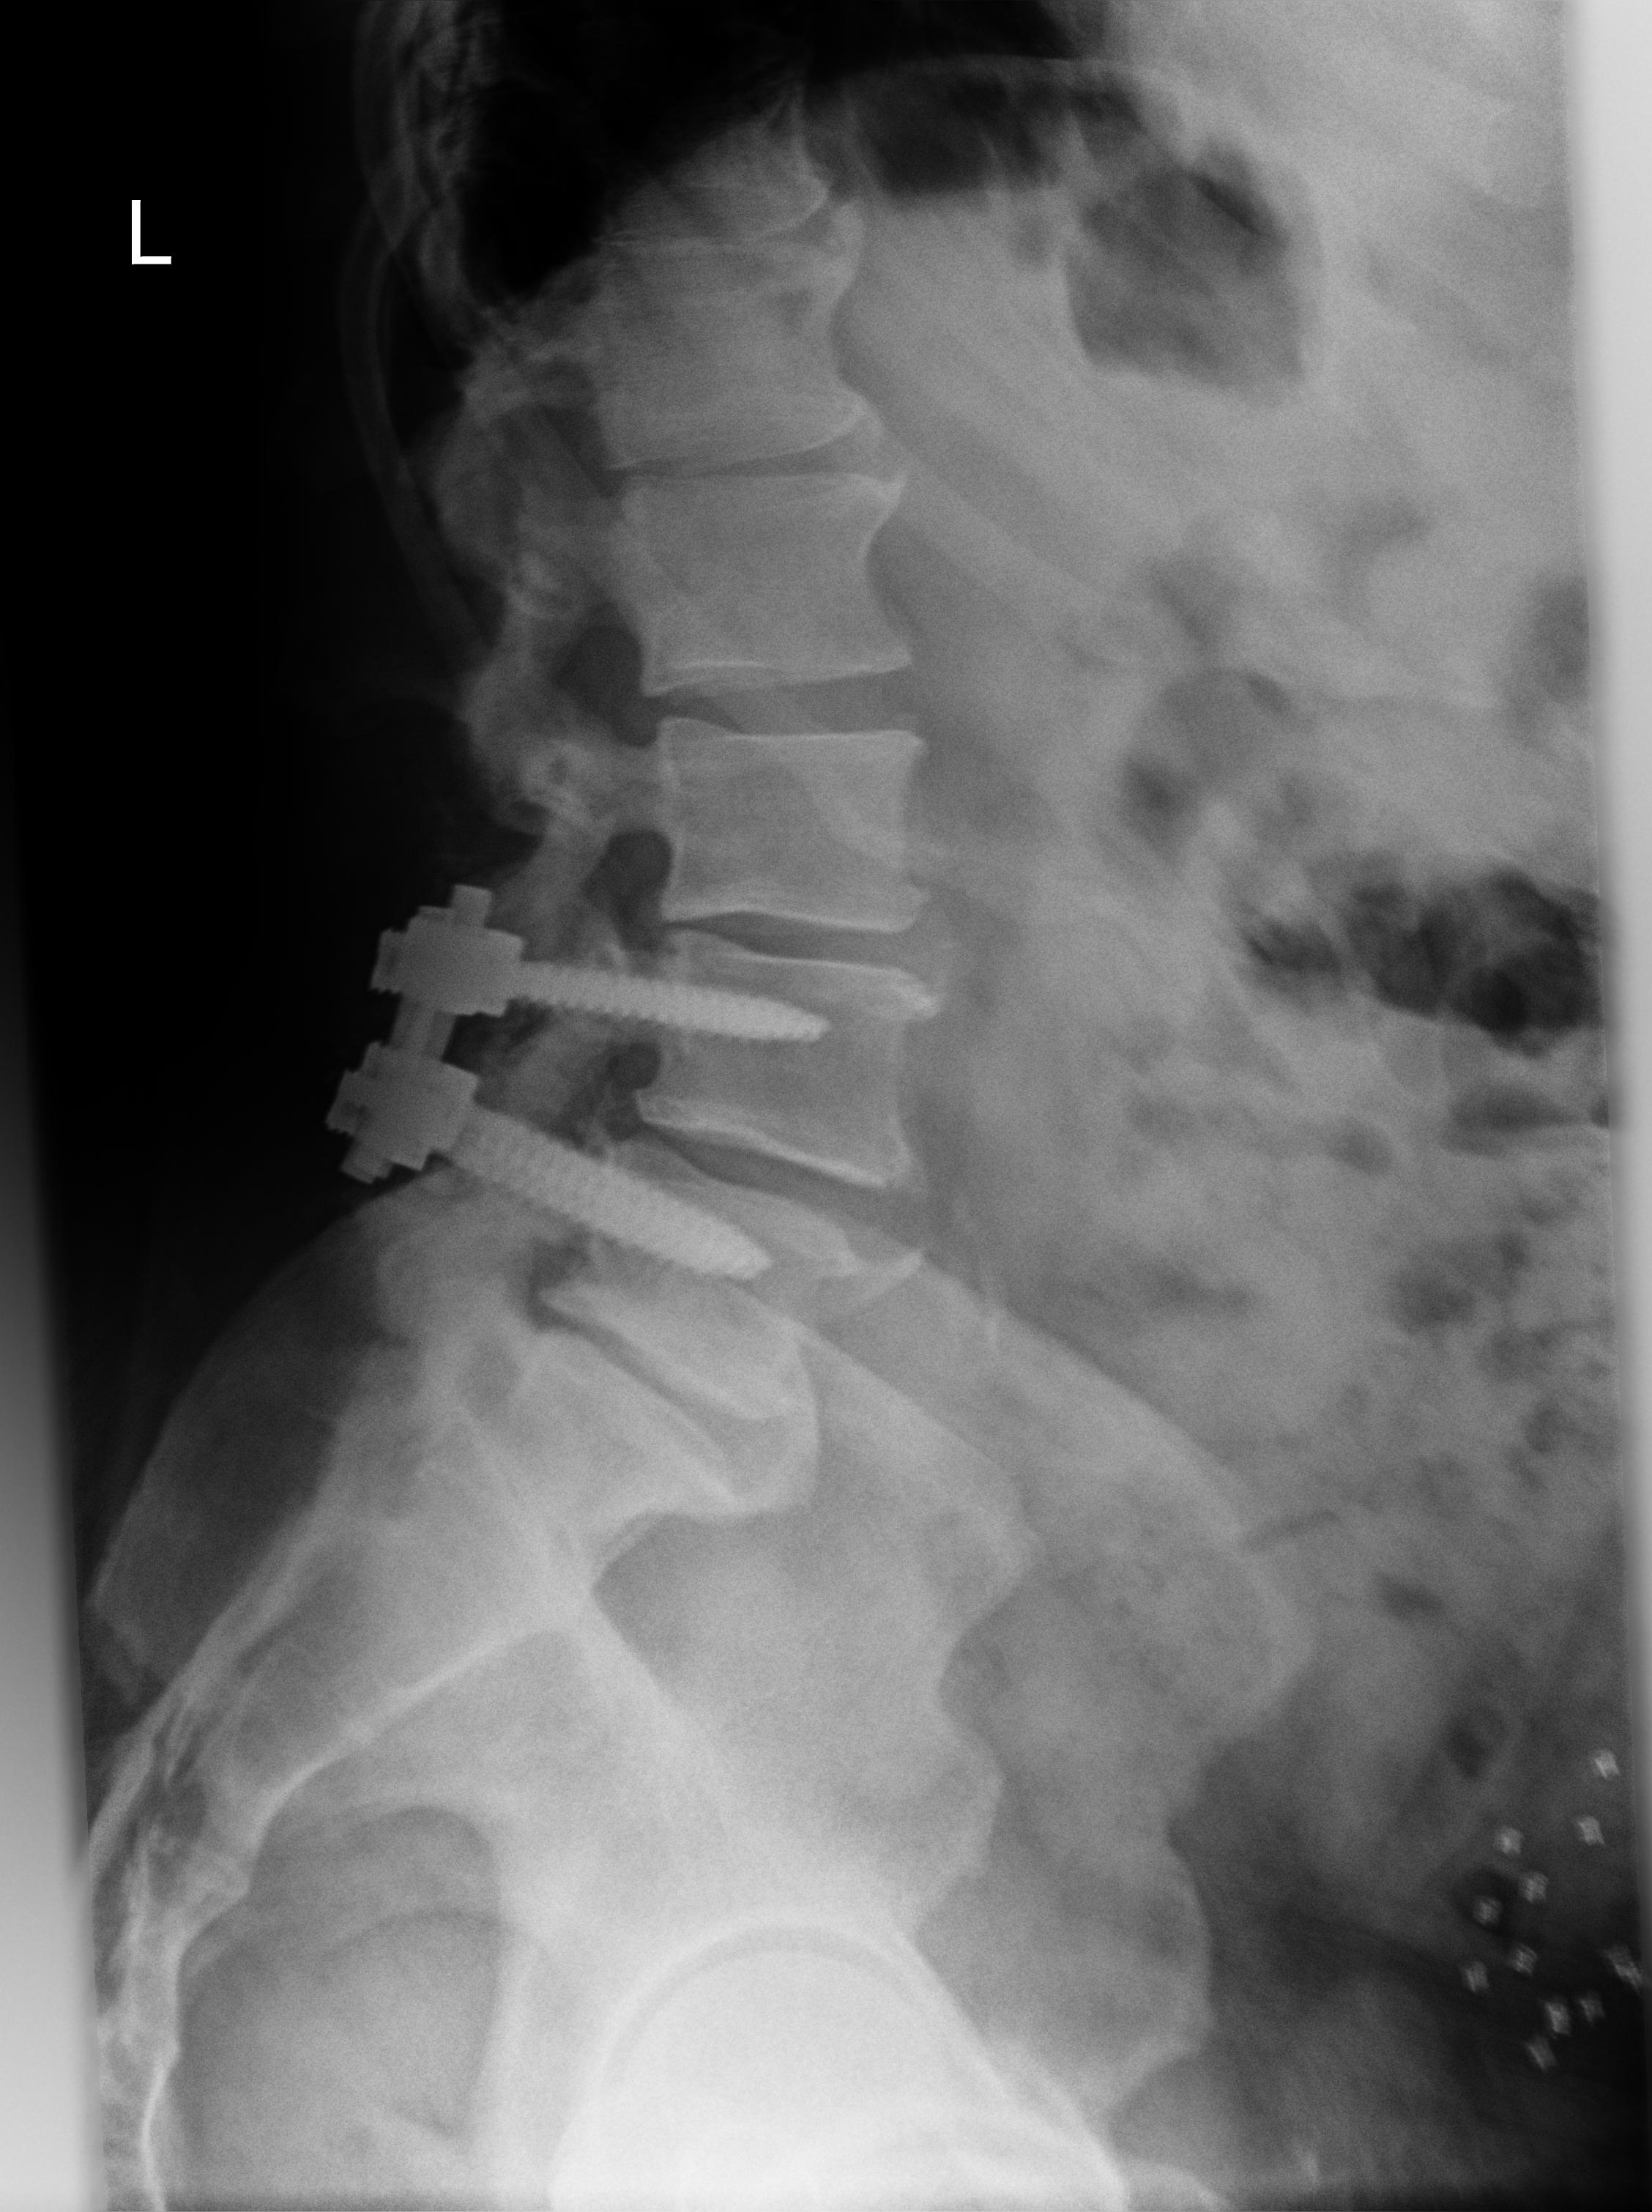
View: LATERAL
Implant manufacturer: nuvasive reline